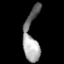
Tissue: lung
Cell type: Smooth muscle cells
Senescence score: 0.5583
Nuclear area (px): 709
Mean DAPI intensity: 144.866